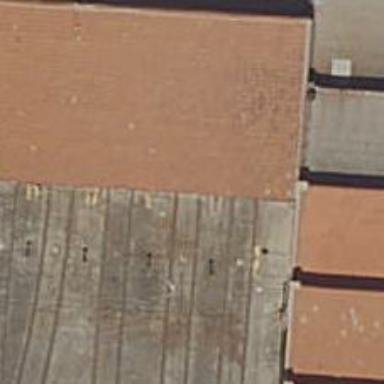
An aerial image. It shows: Covered tunnel in yard with electrified contact lines.